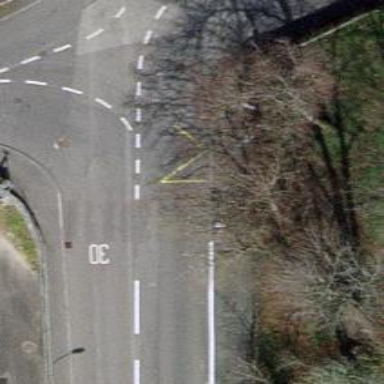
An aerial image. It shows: Kerb barrier.